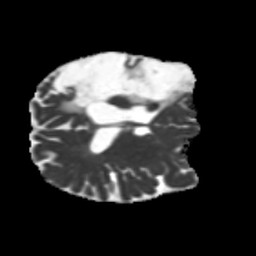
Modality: MD
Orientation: axial
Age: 49
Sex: male
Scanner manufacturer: siemens
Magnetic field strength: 3 T
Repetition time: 5.25 s
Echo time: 0.08 s